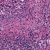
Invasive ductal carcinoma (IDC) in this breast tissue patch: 1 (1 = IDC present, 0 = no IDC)